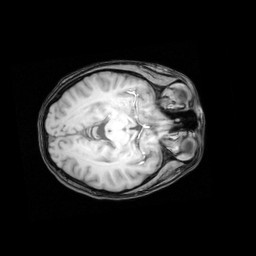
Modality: T1w
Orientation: axial
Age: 18
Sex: female
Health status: healthy
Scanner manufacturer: philips
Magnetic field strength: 3 T
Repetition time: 0.012 s
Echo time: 0.0037 s